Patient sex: M
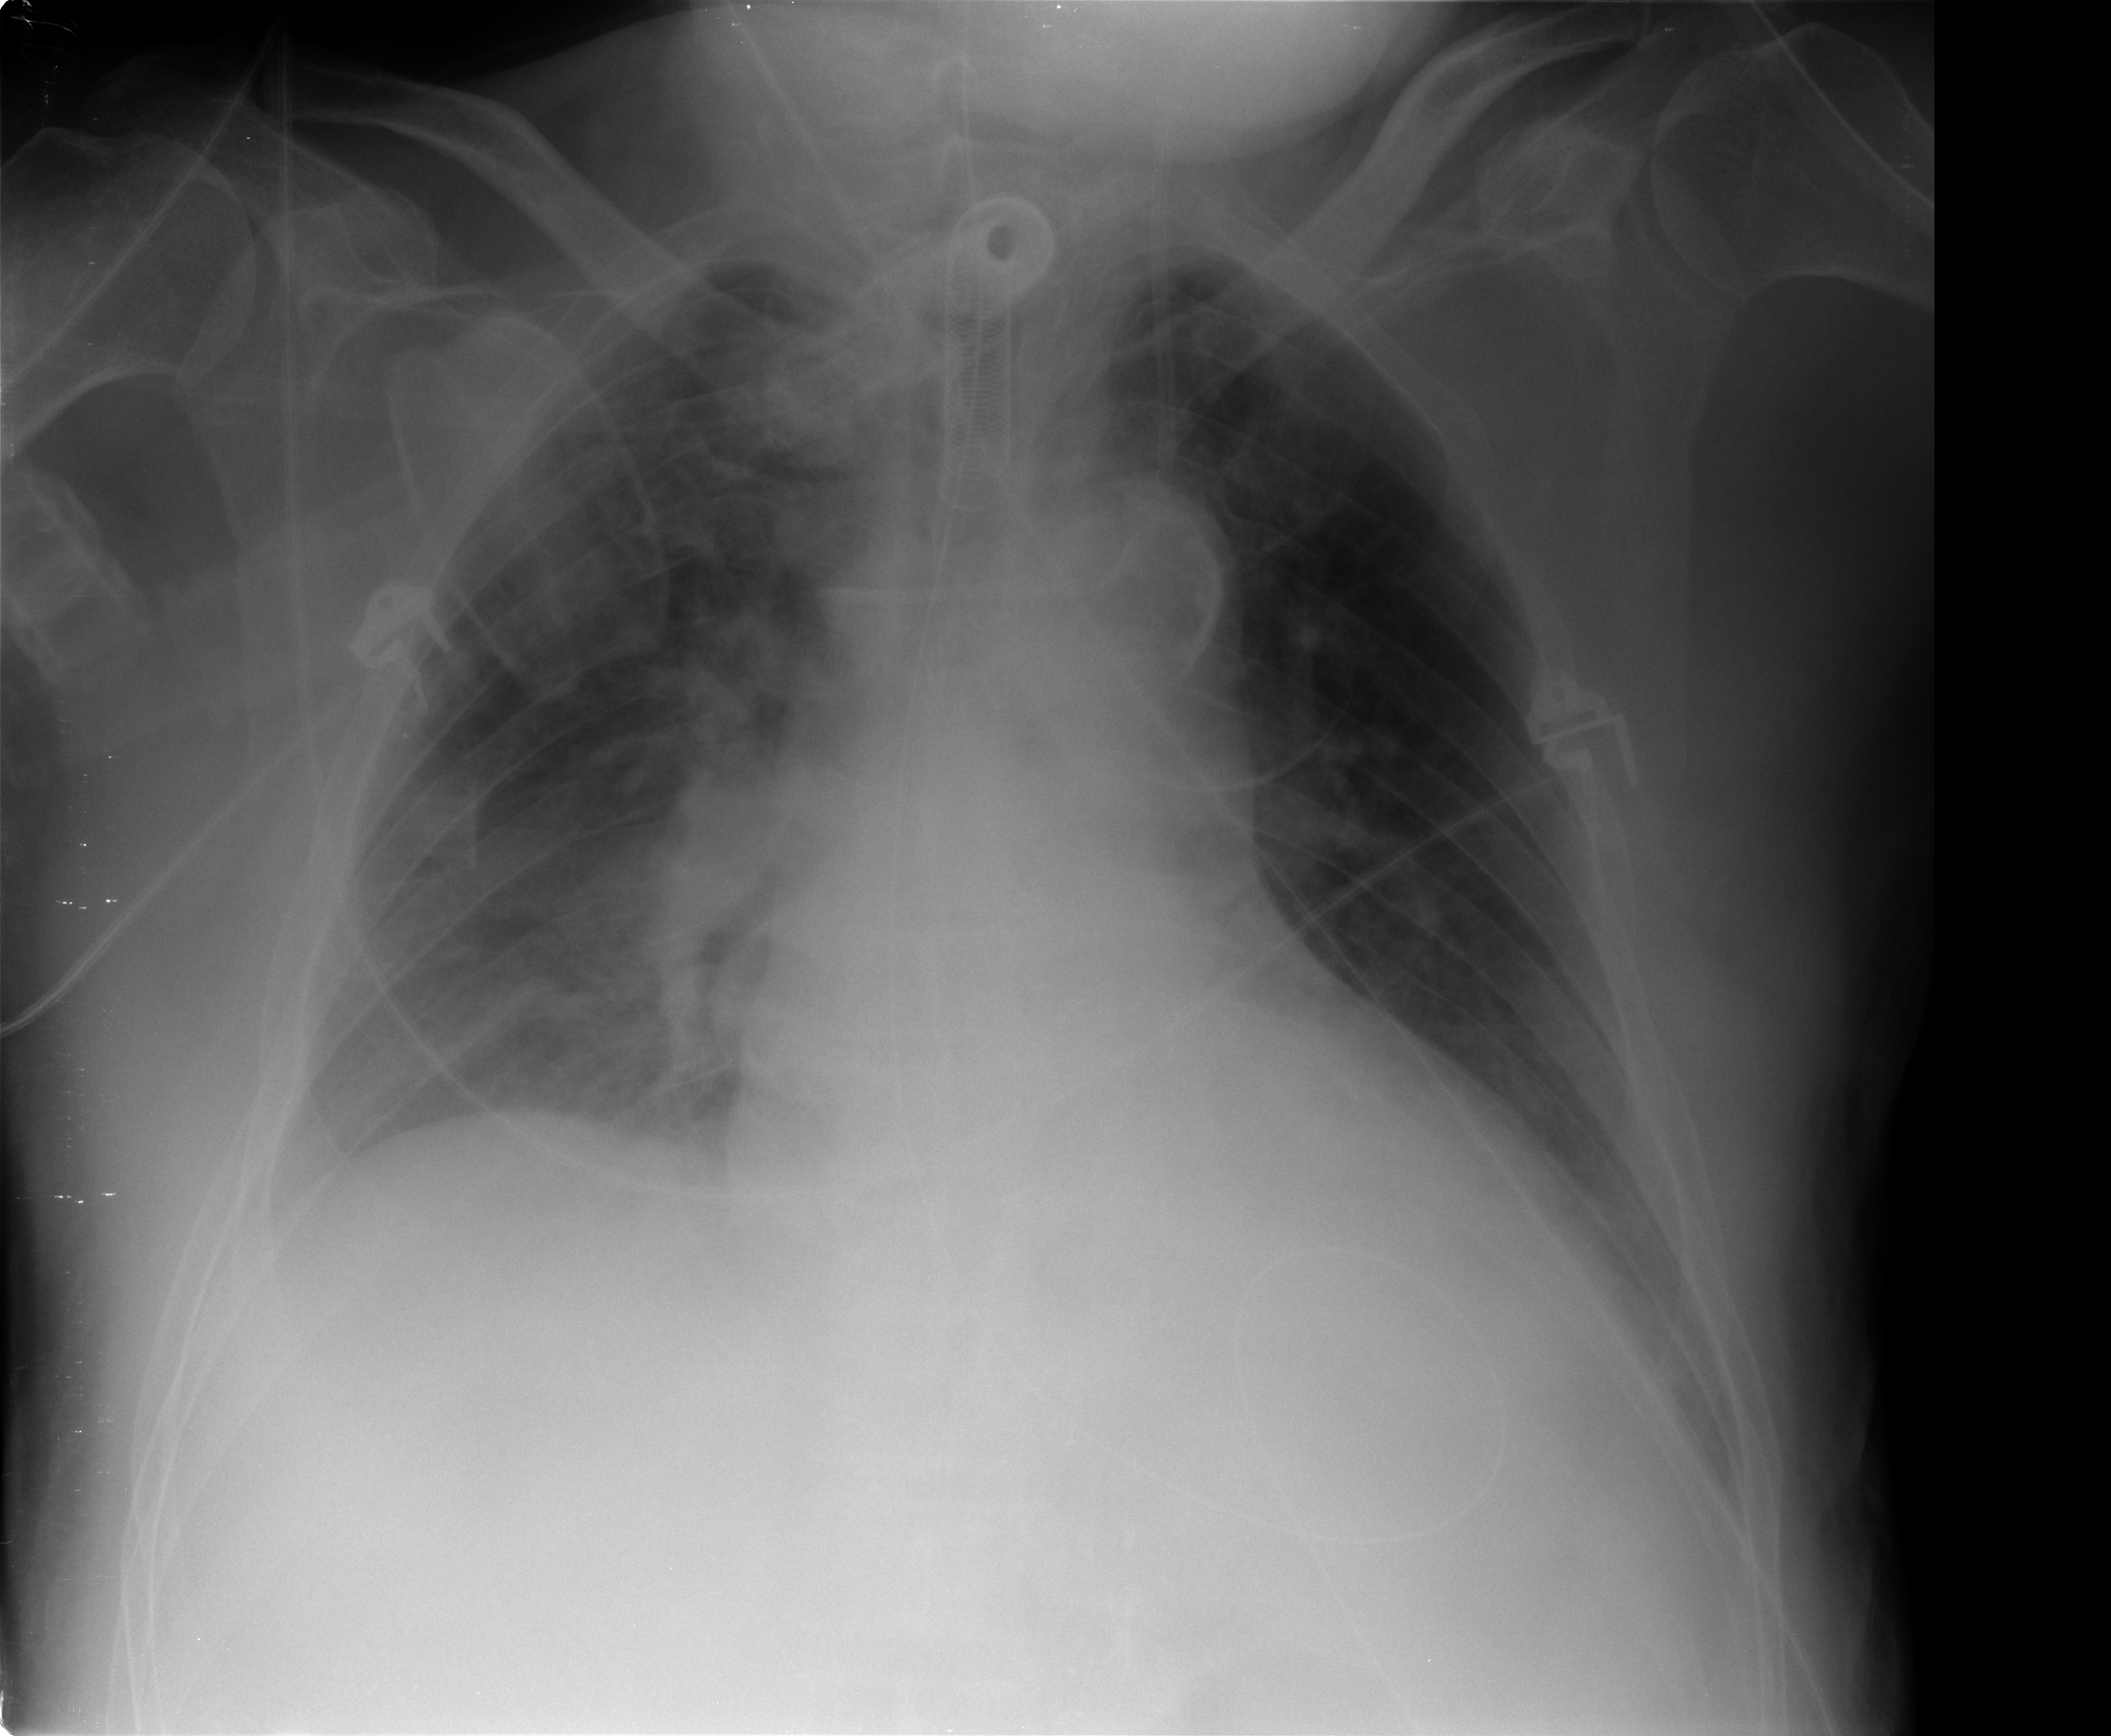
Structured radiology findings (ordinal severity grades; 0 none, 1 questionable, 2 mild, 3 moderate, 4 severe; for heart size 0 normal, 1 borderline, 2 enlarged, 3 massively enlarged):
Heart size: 0
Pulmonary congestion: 0
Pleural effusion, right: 2
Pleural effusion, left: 0
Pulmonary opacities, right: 1
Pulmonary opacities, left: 0
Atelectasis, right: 2
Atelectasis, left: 0